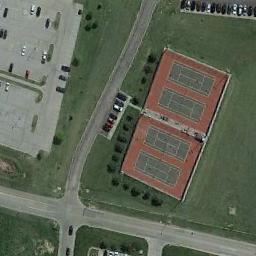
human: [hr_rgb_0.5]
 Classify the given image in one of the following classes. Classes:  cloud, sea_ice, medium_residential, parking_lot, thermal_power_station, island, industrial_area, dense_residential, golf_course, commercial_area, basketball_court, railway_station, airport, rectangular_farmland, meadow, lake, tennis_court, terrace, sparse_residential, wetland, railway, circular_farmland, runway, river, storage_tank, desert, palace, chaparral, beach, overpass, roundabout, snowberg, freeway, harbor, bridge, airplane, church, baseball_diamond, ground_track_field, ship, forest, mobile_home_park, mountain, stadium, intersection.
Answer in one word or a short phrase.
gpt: tennis_court